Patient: sex F, age 77
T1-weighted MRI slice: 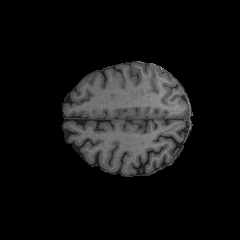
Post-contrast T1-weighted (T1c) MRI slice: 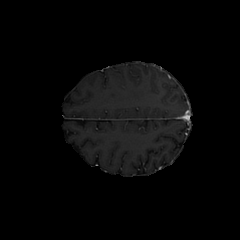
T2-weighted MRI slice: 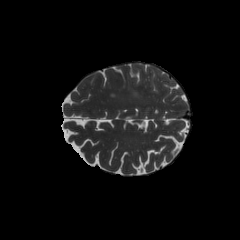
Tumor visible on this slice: yes
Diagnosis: Glioblastoma, IDH-wildtype
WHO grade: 4